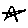
Label: star